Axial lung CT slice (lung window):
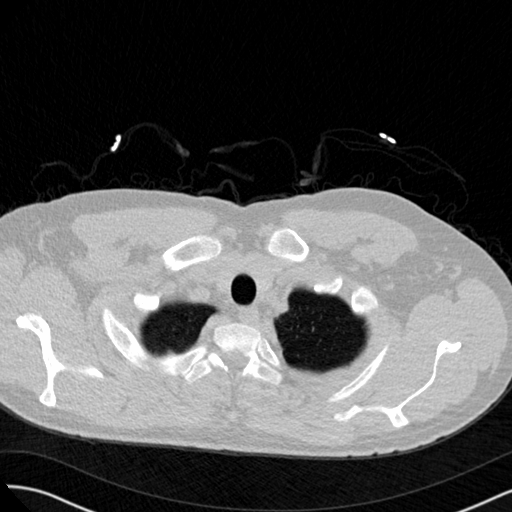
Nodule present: no